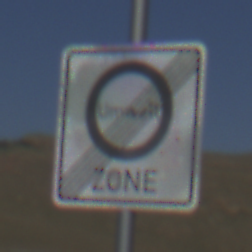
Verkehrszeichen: EndeUmweltzone
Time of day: MorningAfternoon
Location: Outdoor (Nature)
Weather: Clear
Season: NotSpecified
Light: Natural